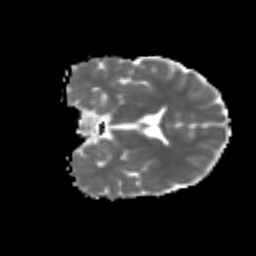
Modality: MD
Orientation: coronal
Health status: ill
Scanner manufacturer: siemens
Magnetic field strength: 3 T
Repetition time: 6.7 s
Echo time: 0.1 s